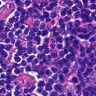
Metastatic tissue present: no